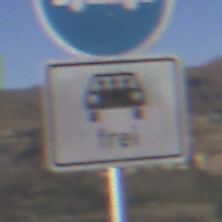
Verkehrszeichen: MehrfachbesetzePersonenkraftwagenFrei
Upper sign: Busssonderstreifen
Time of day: MorningAfternoon
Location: Outdoor (Nature)
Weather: Clear
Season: NotSpecified
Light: Natural